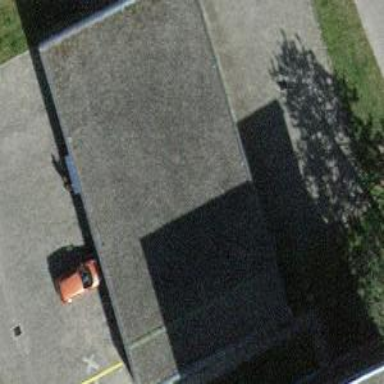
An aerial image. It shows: Group of garages.